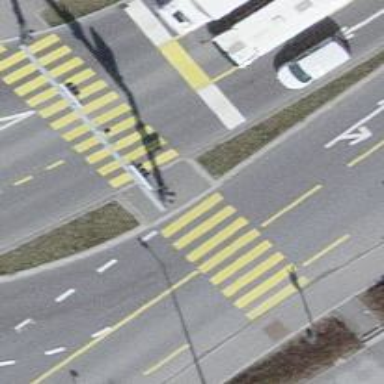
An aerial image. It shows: Marked crossing with traffic signals.